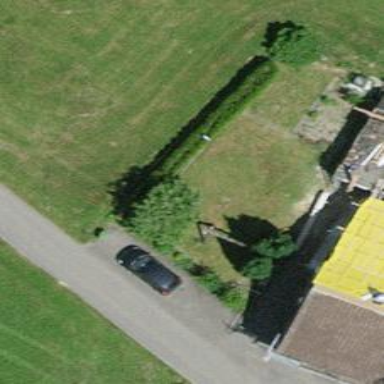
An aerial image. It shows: Hedge acting as barrier.